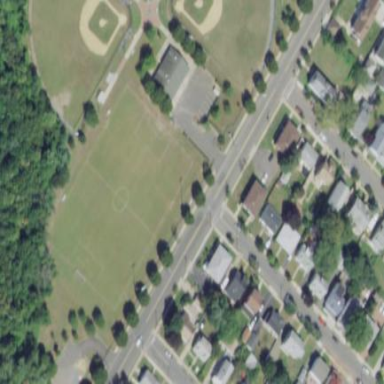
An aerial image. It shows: Soccer pitch designated for leisure and sports activities.